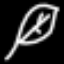
Label: leaf